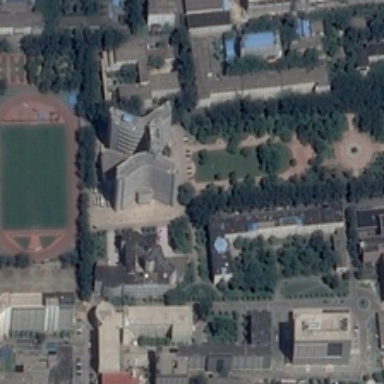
Many buildings and green trees are in a school with a playground .